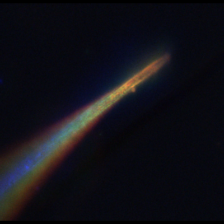
Taxon: Guinardia
Group: Diatoms